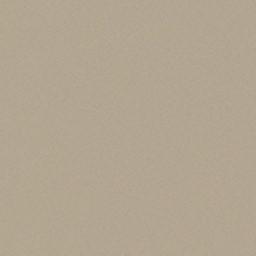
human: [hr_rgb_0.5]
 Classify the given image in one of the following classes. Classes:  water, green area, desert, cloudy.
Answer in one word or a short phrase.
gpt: desert